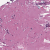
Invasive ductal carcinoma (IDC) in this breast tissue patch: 0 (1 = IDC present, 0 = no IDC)